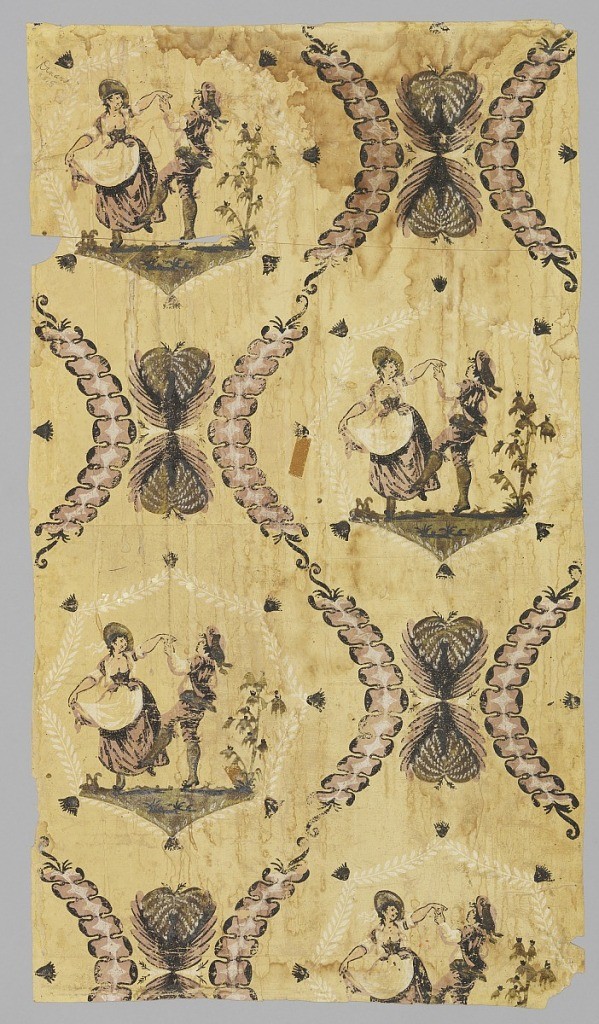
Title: Sidewall
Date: ca. 1780
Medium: Block-printed on joined sheets
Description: Diaper pattern with repeating scene of couple dancing. Diaper framework composed of strung beads resembling vertebrae. Separating the scenes are a pair of feathers in the shape of hearts. Printed in varnished green, mauve, black and white on pale yellow ground. Two pieces of original document for Dinard, couple dancing, France, c. 1780